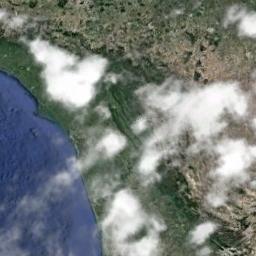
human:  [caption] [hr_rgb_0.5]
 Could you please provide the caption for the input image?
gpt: The white cloud is above green land and blue sea .

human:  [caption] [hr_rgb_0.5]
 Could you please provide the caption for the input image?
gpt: White clouds on the land and blue sea where green and yellow intersect .

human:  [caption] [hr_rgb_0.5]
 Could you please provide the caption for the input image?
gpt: A thin cloud floated over the sea .

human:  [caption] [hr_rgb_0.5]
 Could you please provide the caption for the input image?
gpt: The cumulus clouds are located above the sea and the land and part of the land is the land covered by dense vegetation and part of the land is the city .

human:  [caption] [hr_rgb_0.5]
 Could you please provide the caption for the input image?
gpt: There are some pieces of white clouds over a shore .